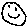
Label: smiley face